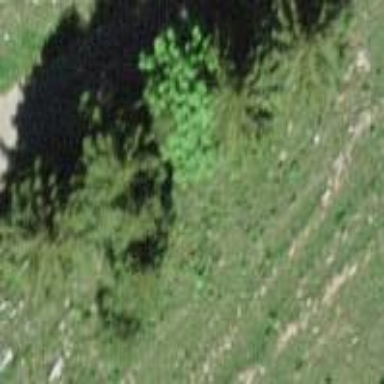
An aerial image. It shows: Evergreen needle-leaved forest.